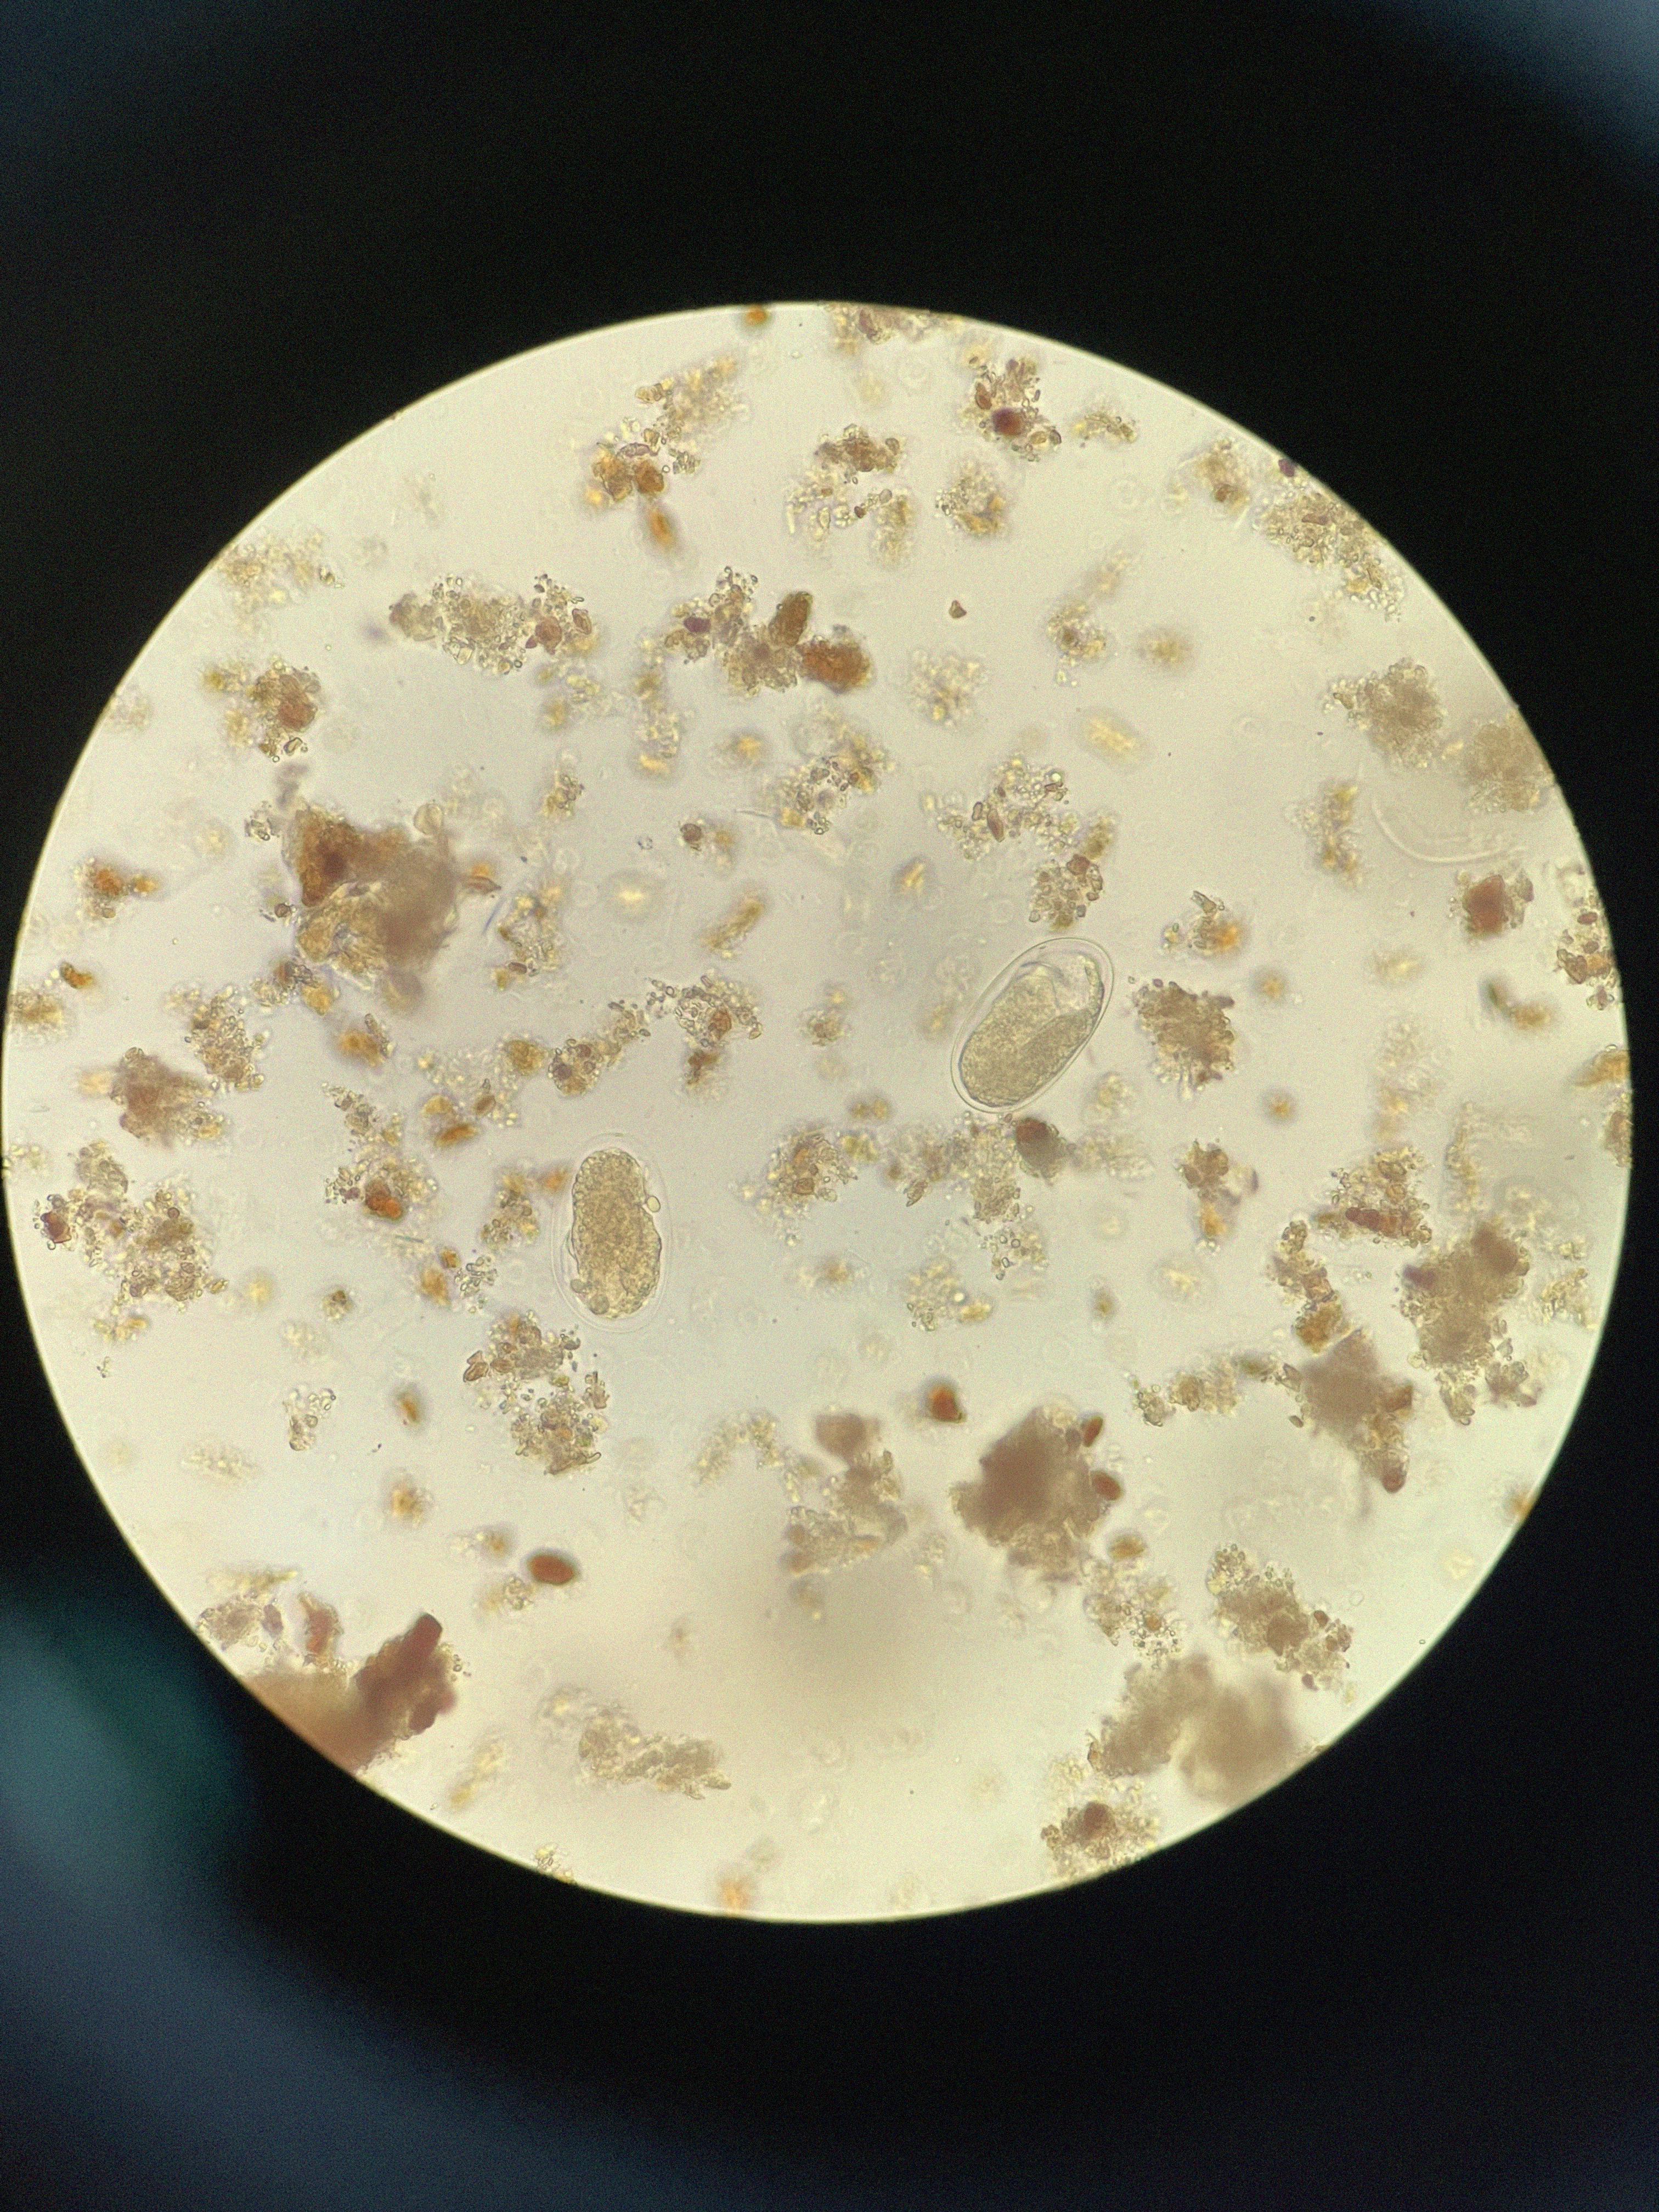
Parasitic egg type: Hookworm egg